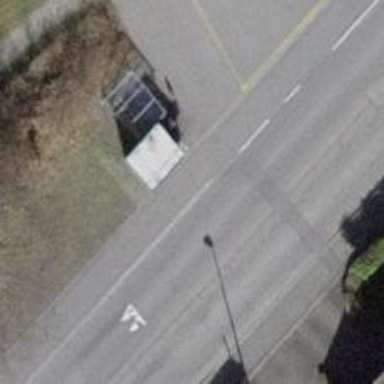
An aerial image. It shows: Bus stop with shelter. It is platform for public transport.